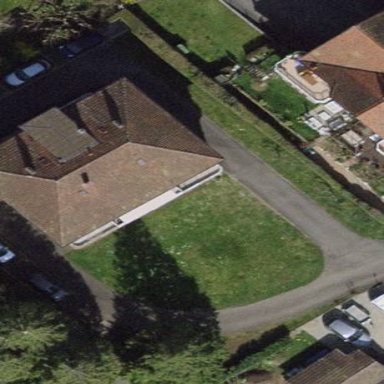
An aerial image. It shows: Detached building.